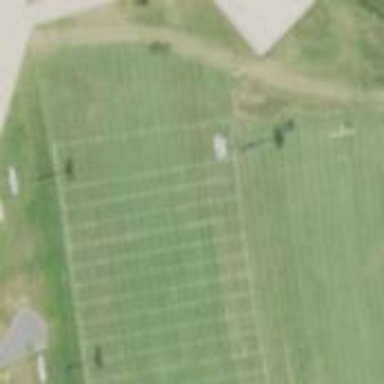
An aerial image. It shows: Grass pitch designated for soccer.